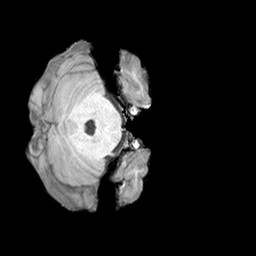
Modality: T1w
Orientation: axial
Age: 19
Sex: female
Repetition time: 2.3 s
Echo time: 0.0226 s